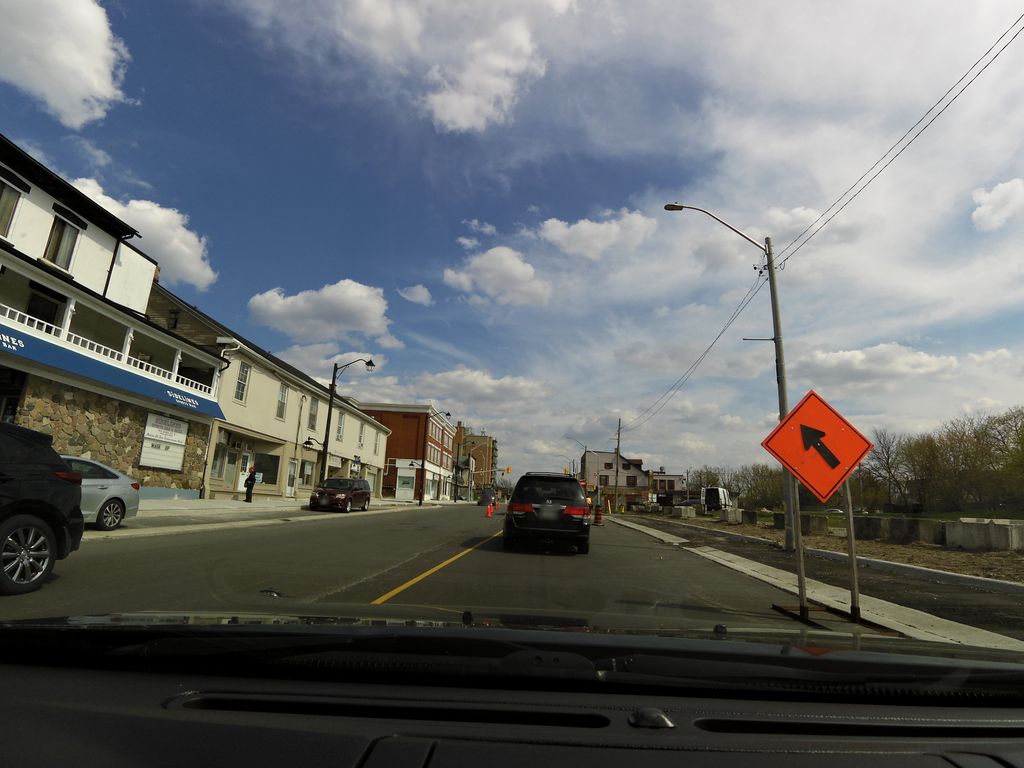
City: kitchener-waterloo